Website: home-depot
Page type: delivery-shipping
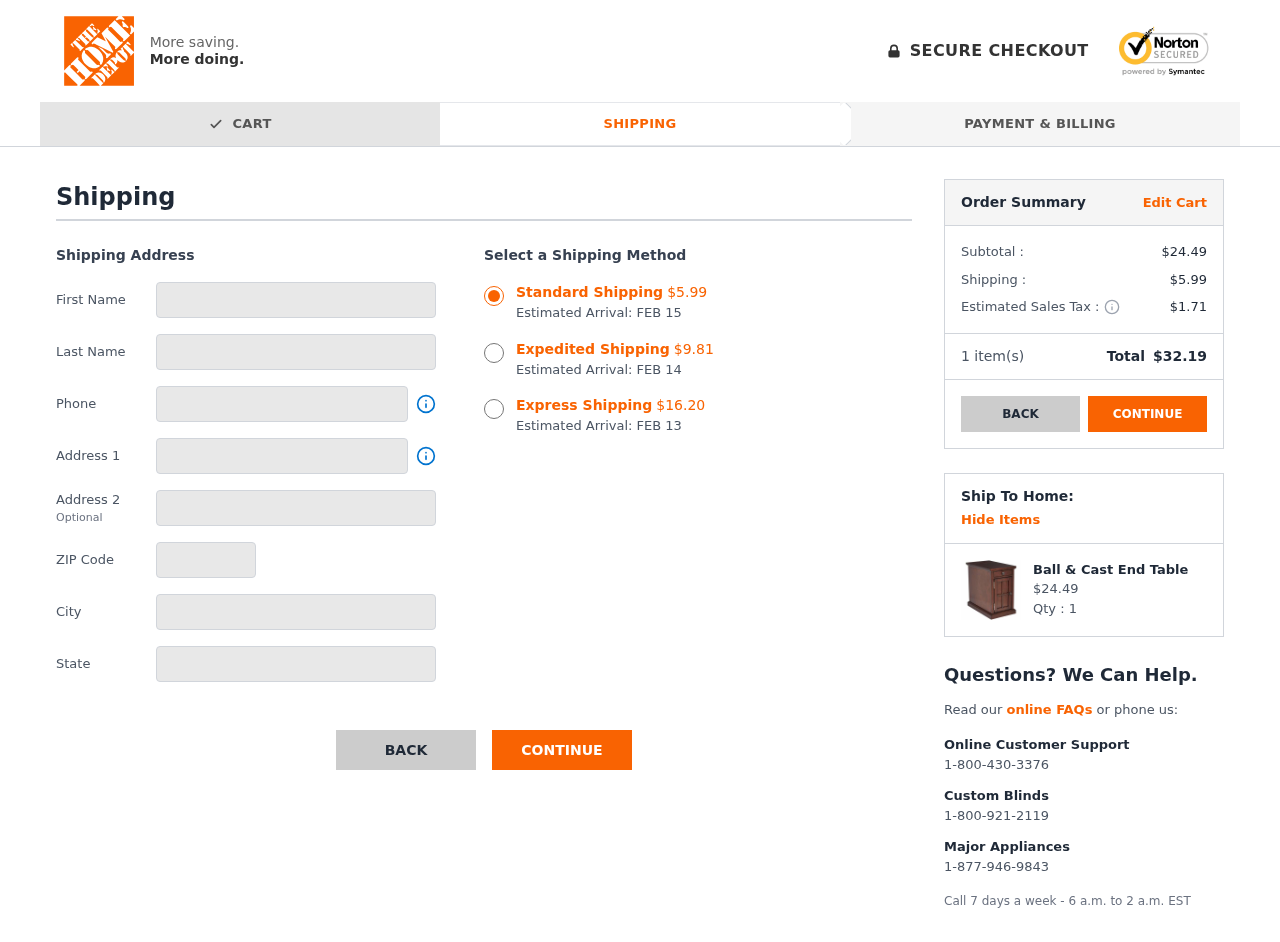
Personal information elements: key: PII_CITY
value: Onealburgh
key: PII_FIRSTNAME
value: Crystal
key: PII_LASTNAME
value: Williams
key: PII_PHONE
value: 2866725995
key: PII_POSTCODE
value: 85100
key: PII_STATE
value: Connecticut
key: PII_STREET
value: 76185 Natalie Prairie
Product elements: key: PRODUCT1_NAME
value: Ball & Cast End Table
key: PRODUCT1_PRICE
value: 24.49
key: PRODUCT1_QUANTITY
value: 1
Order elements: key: ORDER_SHIPPING_COST_STANDARD
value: $5.99
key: ORDER_DELIVERY_DATE
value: FEB 15
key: ORDER_SHIPPING_COST_EXPEDITED
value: $9.81
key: ORDER_DELIVERY_DATE_EXPEDITED
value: FEB 14
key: ORDER_SHIPPING_COST_EXPRESS
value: $16.20
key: ORDER_DELIVERY_DATE_EXPRESS
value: FEB 13
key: ORDER_SUBTOTAL
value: $24.49
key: ORDER_SHIPPING_COST
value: $5.99
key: ORDER_TAX
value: $1.71
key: ORDER_NUM_ITEMS
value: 1
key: ORDER_TOTAL
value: $32.19